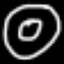
Label: donut